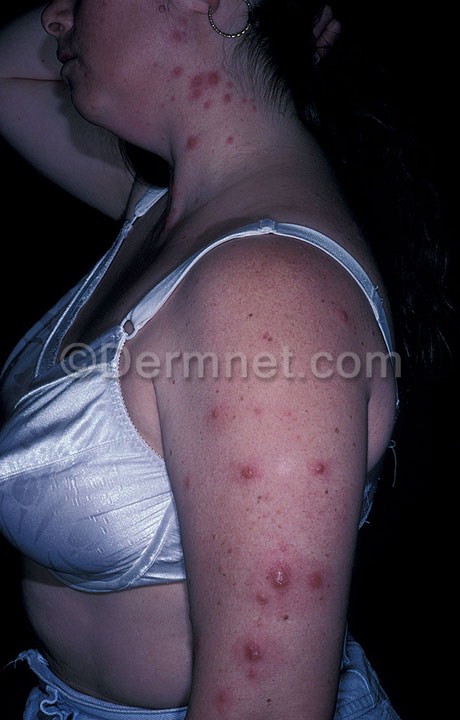
Disease: Vasculitis Photos